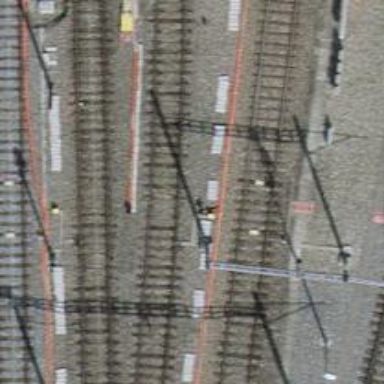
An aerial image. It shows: Railway siding with one electrified track and contact line.